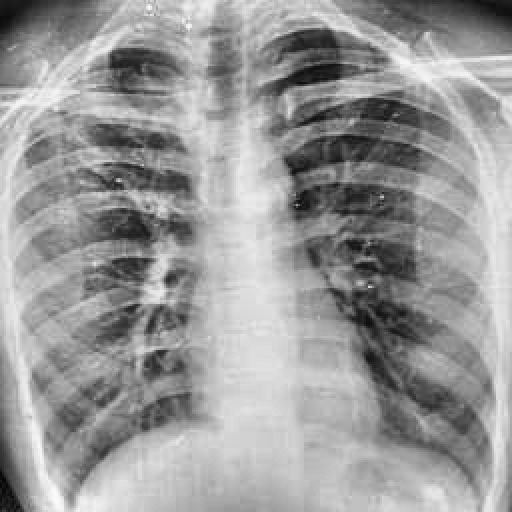
Finding: TUBERCULOSIS